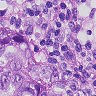
Metastatic tissue present: yes